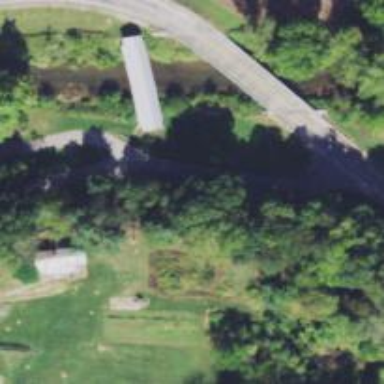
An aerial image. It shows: Covered footway on bridge.